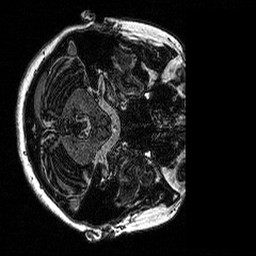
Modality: MP2RAGE
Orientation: axial
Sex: female
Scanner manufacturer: siemens
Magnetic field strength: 3 T
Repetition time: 5 s
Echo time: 0.00292 s